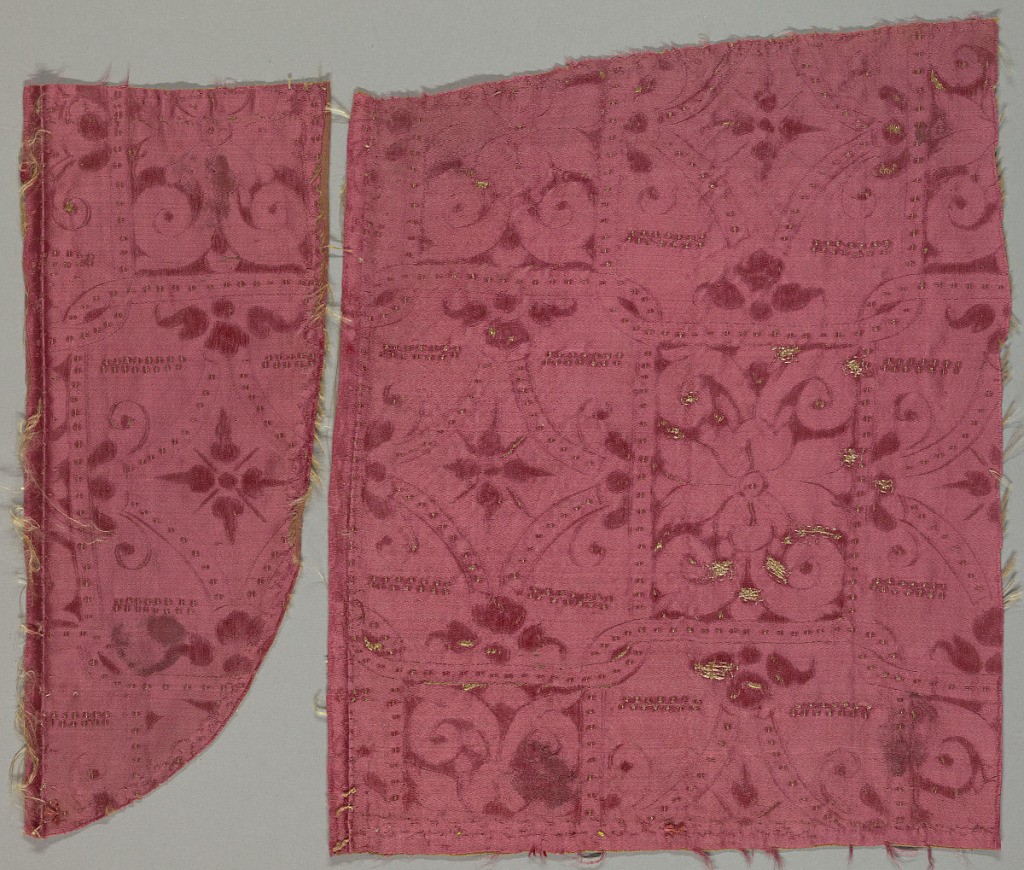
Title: slashed silk satin
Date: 17th or 18th century
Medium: silk Technique: flocked satin weave
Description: Red satin patterned by flocking and small cuts in fabric.